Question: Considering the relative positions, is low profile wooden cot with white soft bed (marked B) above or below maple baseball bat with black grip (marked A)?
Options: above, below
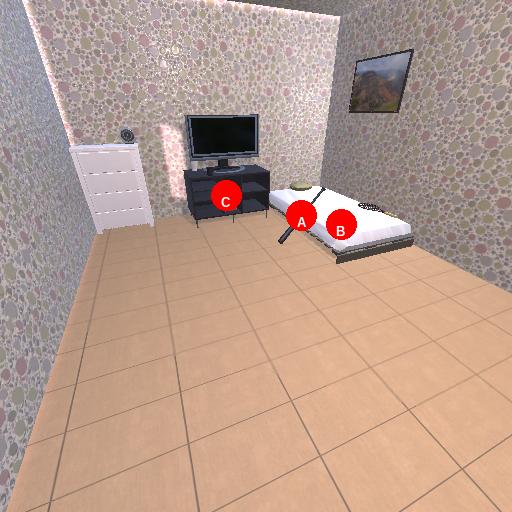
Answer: above